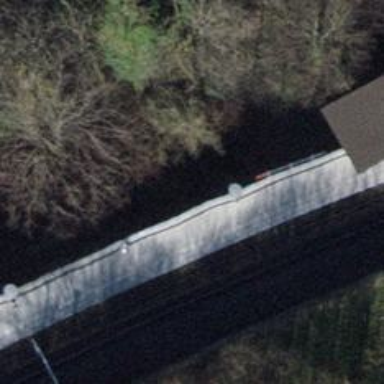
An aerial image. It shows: Halt on the railway.